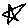
Label: star